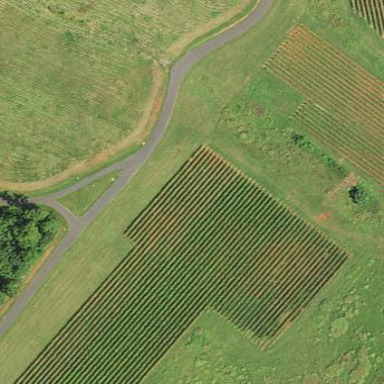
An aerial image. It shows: Vineyard where grapes are grown.